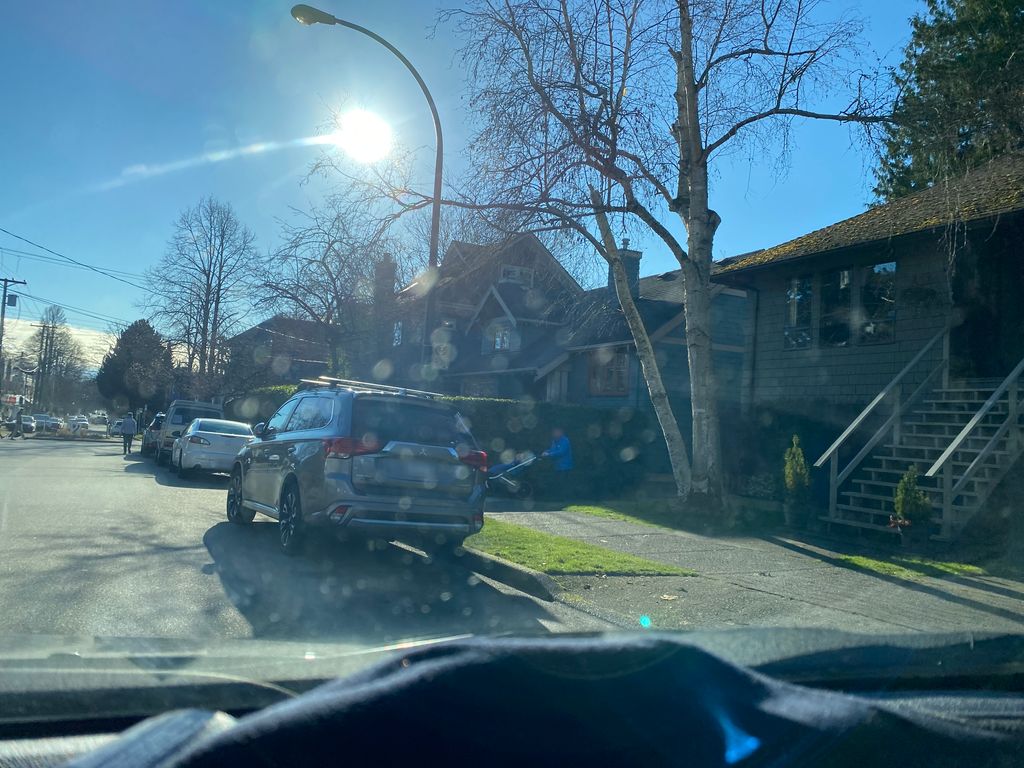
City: vancouver